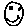
Label: smiley face